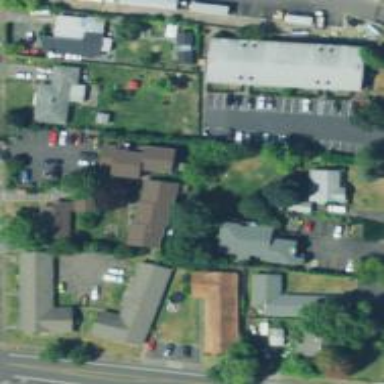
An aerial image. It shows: Residential area in rural setting.